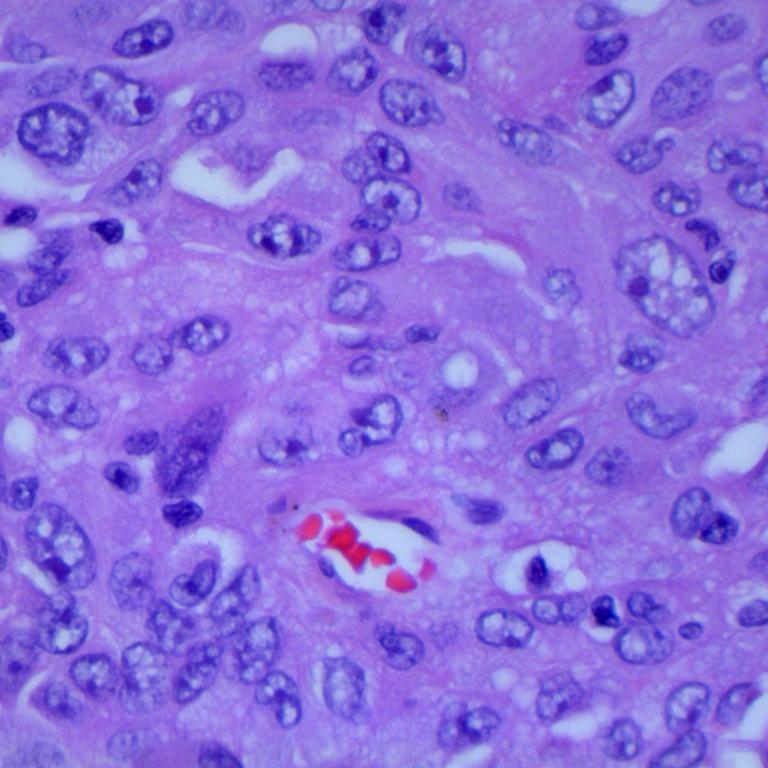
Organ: lung
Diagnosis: adenocarcinomas